Question: I was having an issue with Core Location in my app so I followed <URL> and reset my network and location settings on my device. Now that I've done that, my device isn't showing up as an option to build and run the app in the top left corner of Xcode. It just says "iPhone" when it should say "Aaron's iPhone 4S" which is what I named the device I'm testing on. What happened and how do I add it back in?
I am using Xcode 6.3.2 and an iPhone 4S with 8.3
Here is a screenshot of the Devices window:

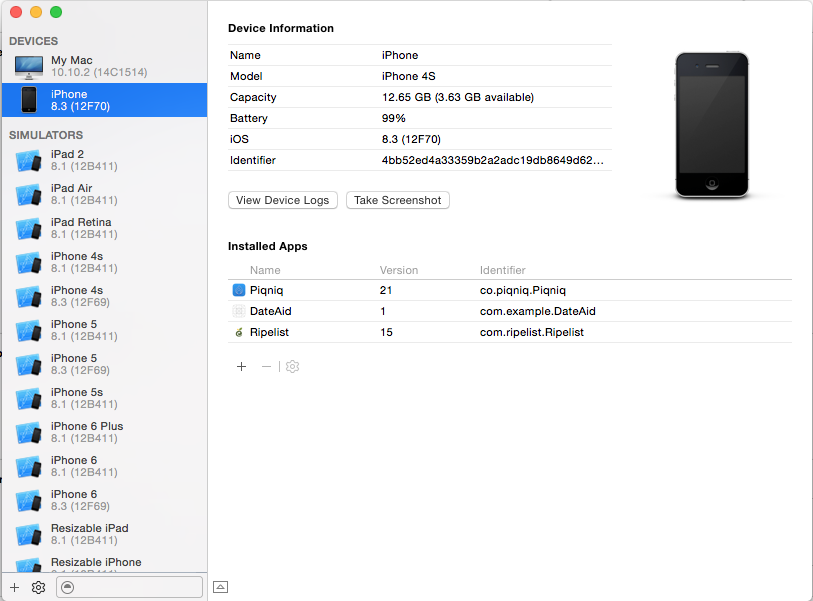
Answer: It just says "iPhone" because name of your iPhone is "iPhone". So your iPhone is in list of devices, I think you can build and run the application as normal. Check setting of your iPhone to make sure the name of device.